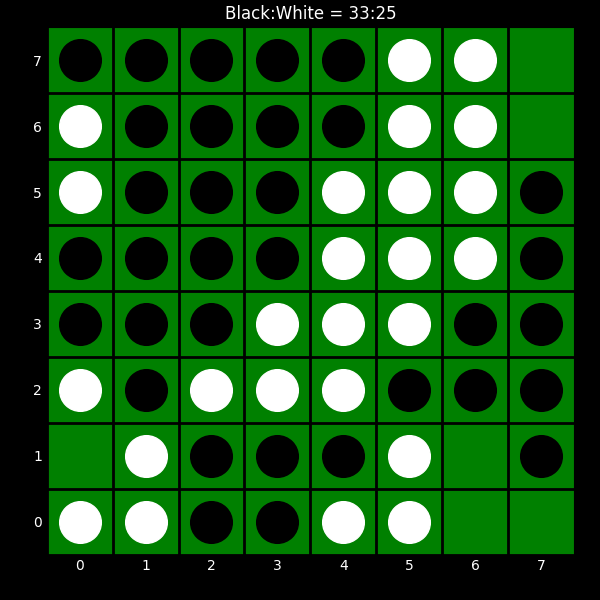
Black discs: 33
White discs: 25